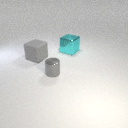
large gray rubber cube to the left of large cyan metal cube